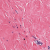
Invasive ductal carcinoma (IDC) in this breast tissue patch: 0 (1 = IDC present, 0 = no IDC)